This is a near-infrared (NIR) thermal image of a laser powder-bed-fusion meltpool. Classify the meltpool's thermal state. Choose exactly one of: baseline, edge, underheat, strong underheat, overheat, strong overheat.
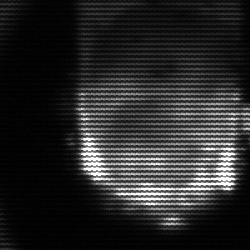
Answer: baseline